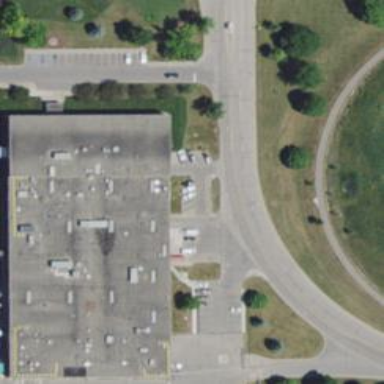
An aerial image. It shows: Commercial building.